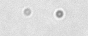
Label: camera_spot